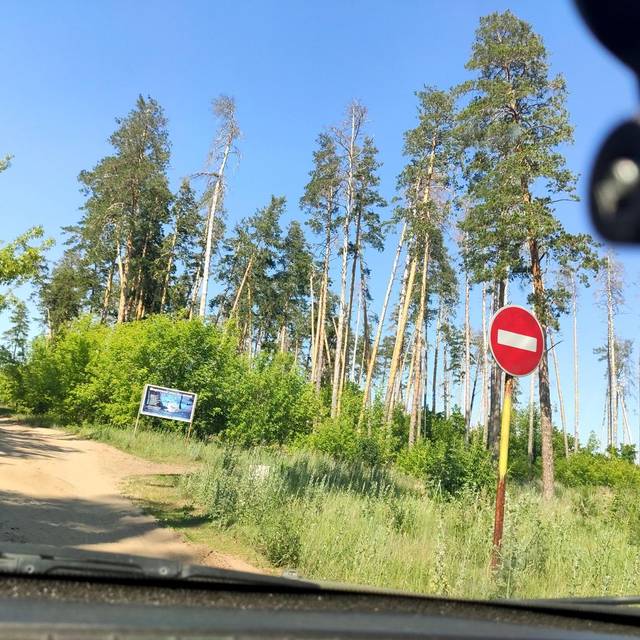
Region: Russia
Coordinates: 53.477, 49.374